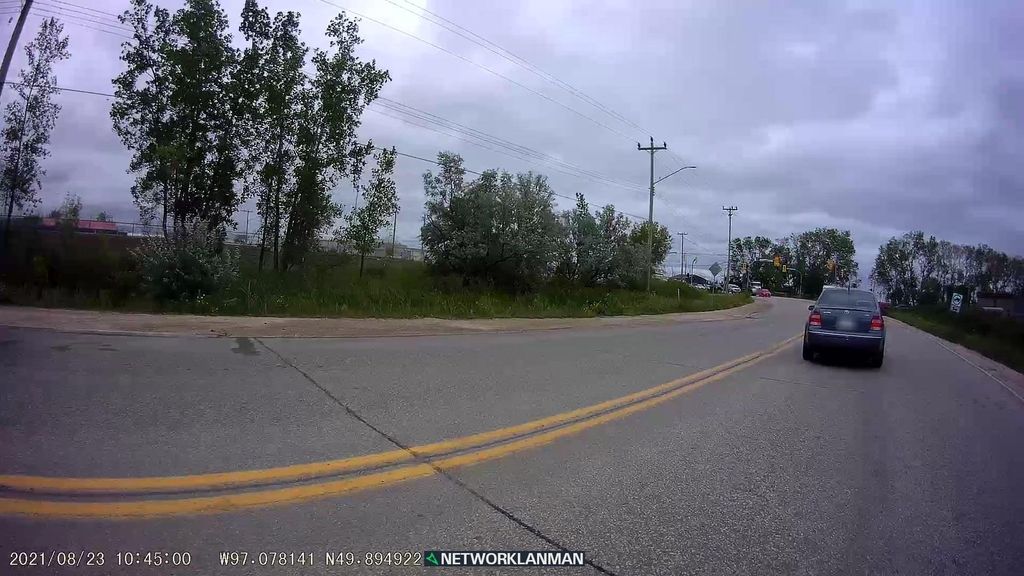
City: winnipeg